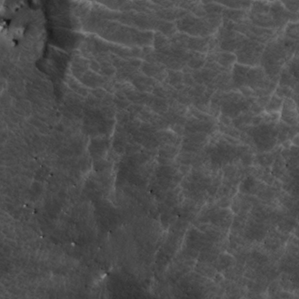
Label: non_frost